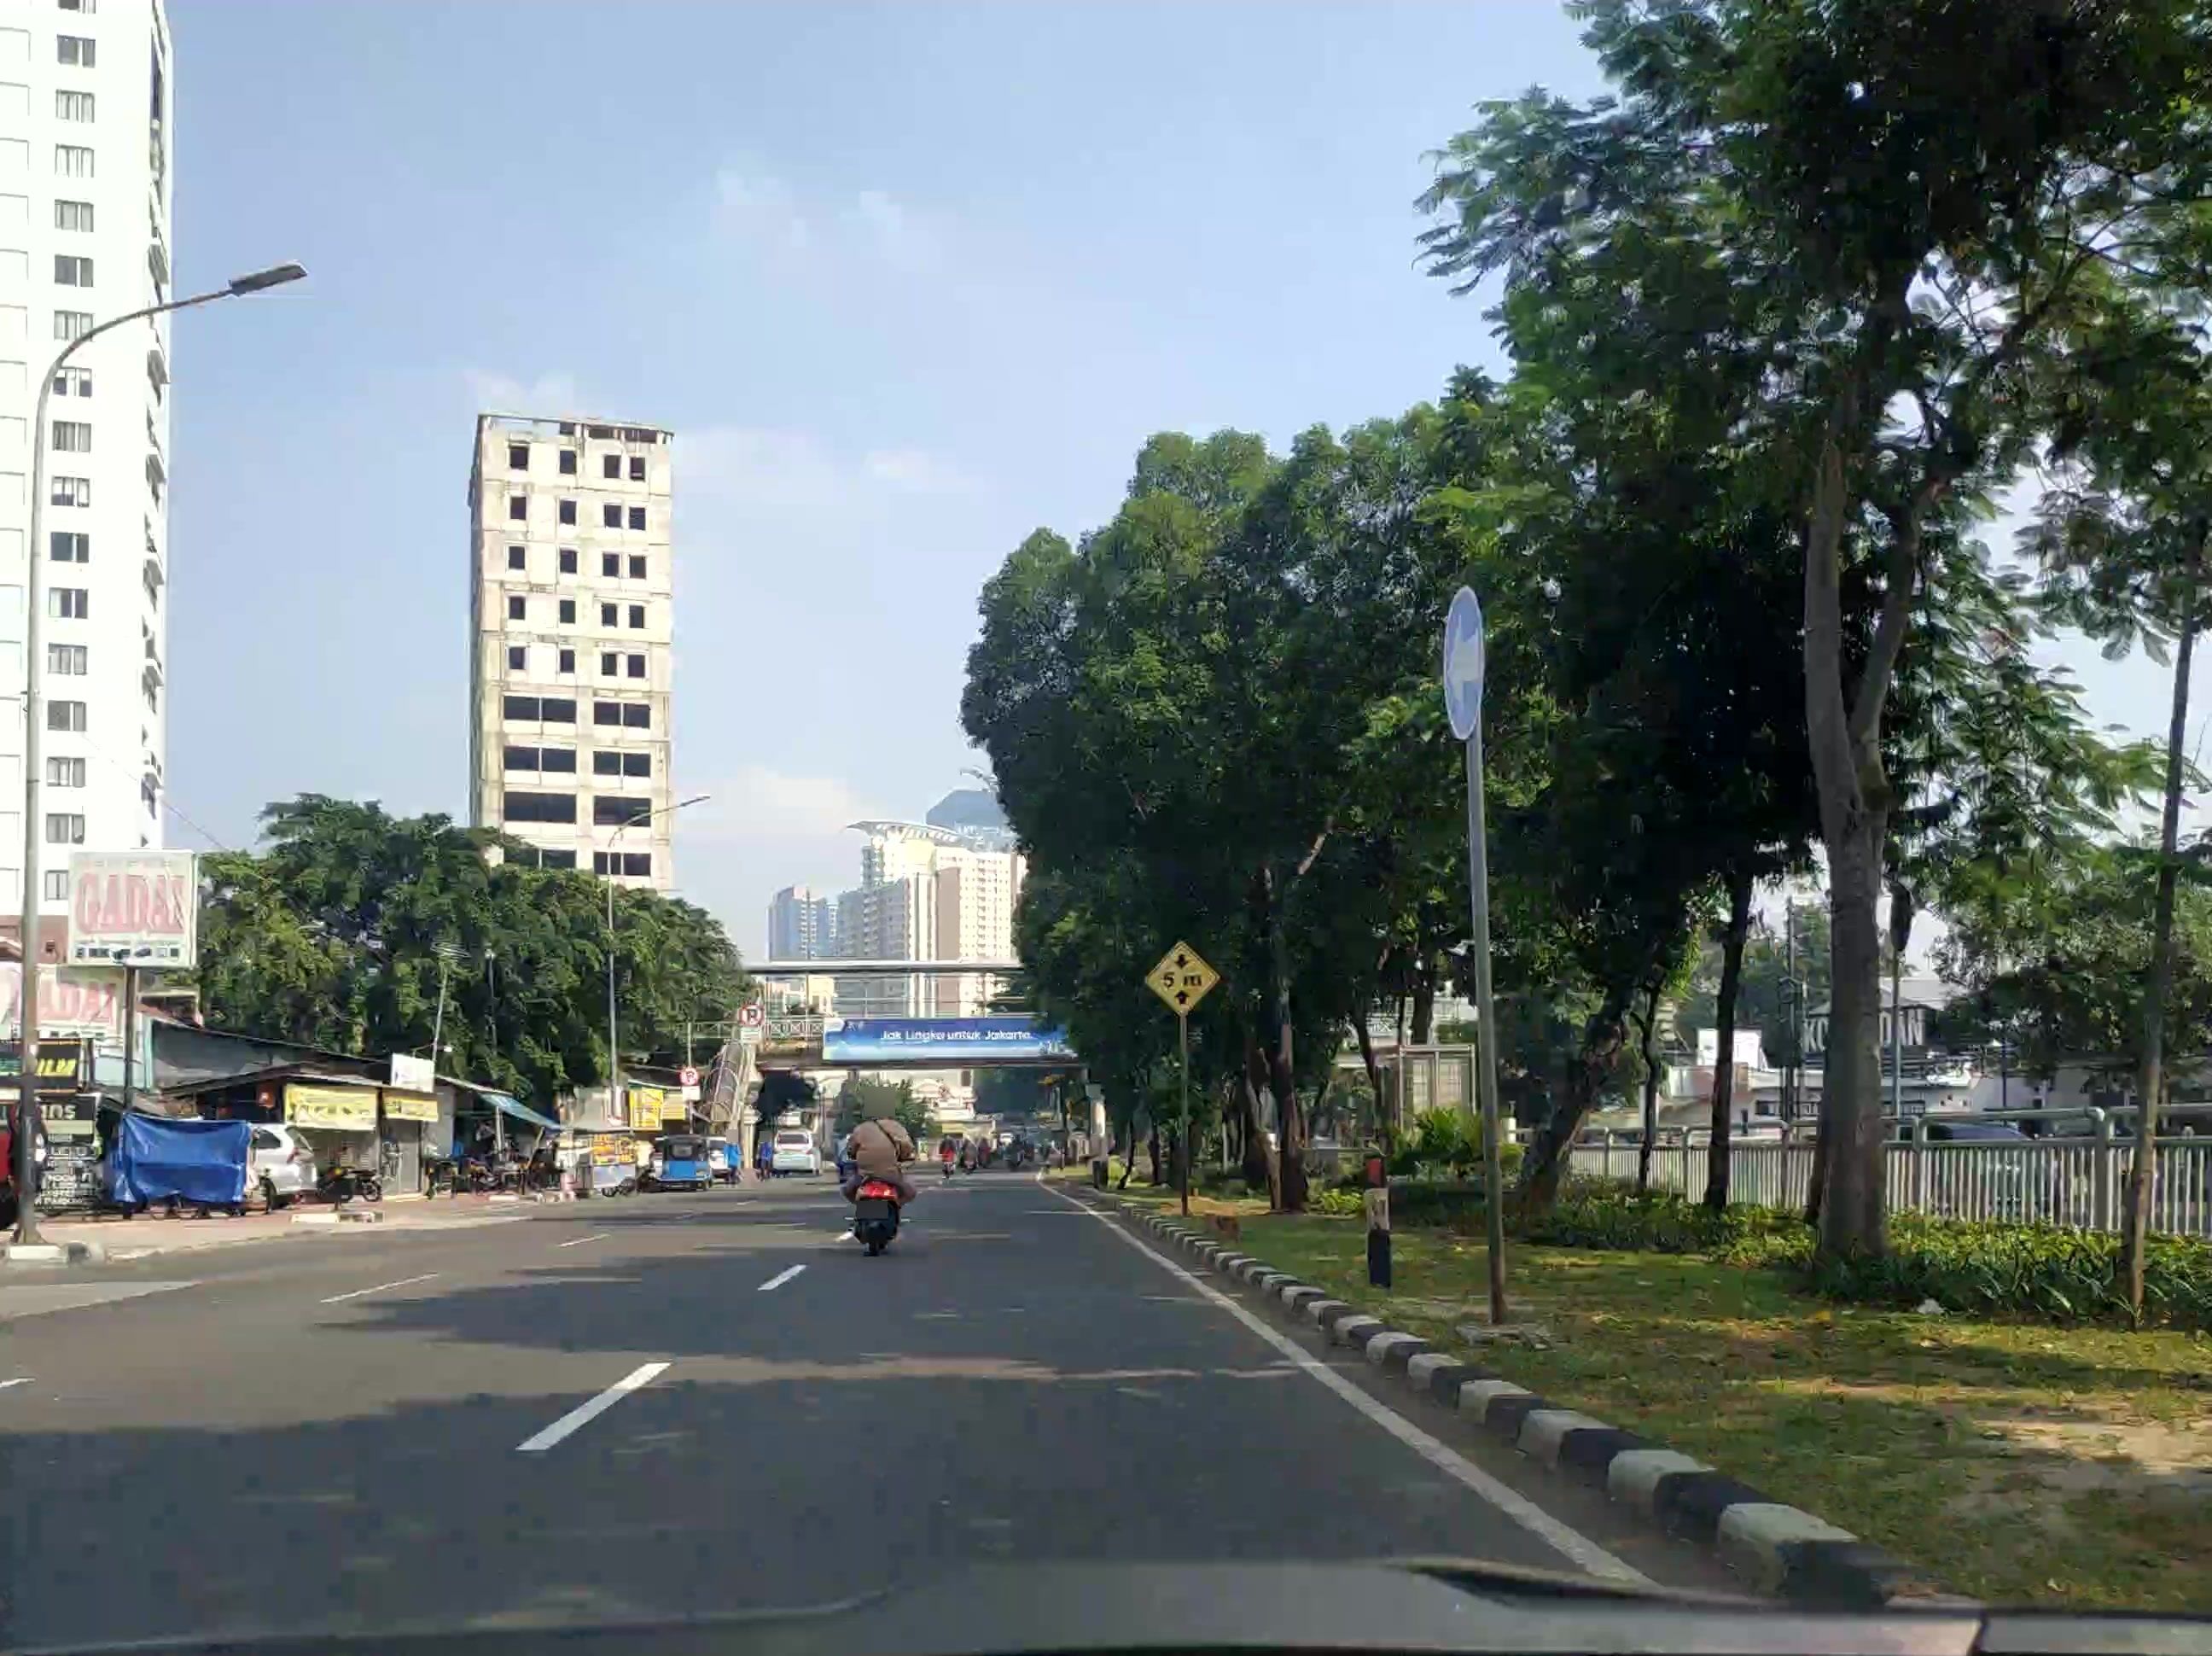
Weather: clear
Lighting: day
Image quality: good
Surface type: driving surface
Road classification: primary
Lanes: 3
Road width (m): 5
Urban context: urban centre
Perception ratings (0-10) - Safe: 5.84, Lively: 8.94, Beautiful: 6.12, Boring: 2.23, Depressing: 3.82, Wealthy: 7.98